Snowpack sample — Buffalo Mountain, Silverthorne, Colorado, USA (1/25/25, 10:11 AM MST)
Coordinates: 39.6222, -106.1139
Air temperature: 22 °F
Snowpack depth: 110 cm
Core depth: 30 cm
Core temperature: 42.8 °F
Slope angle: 12°, slope face: 102°
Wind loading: high
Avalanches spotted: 0
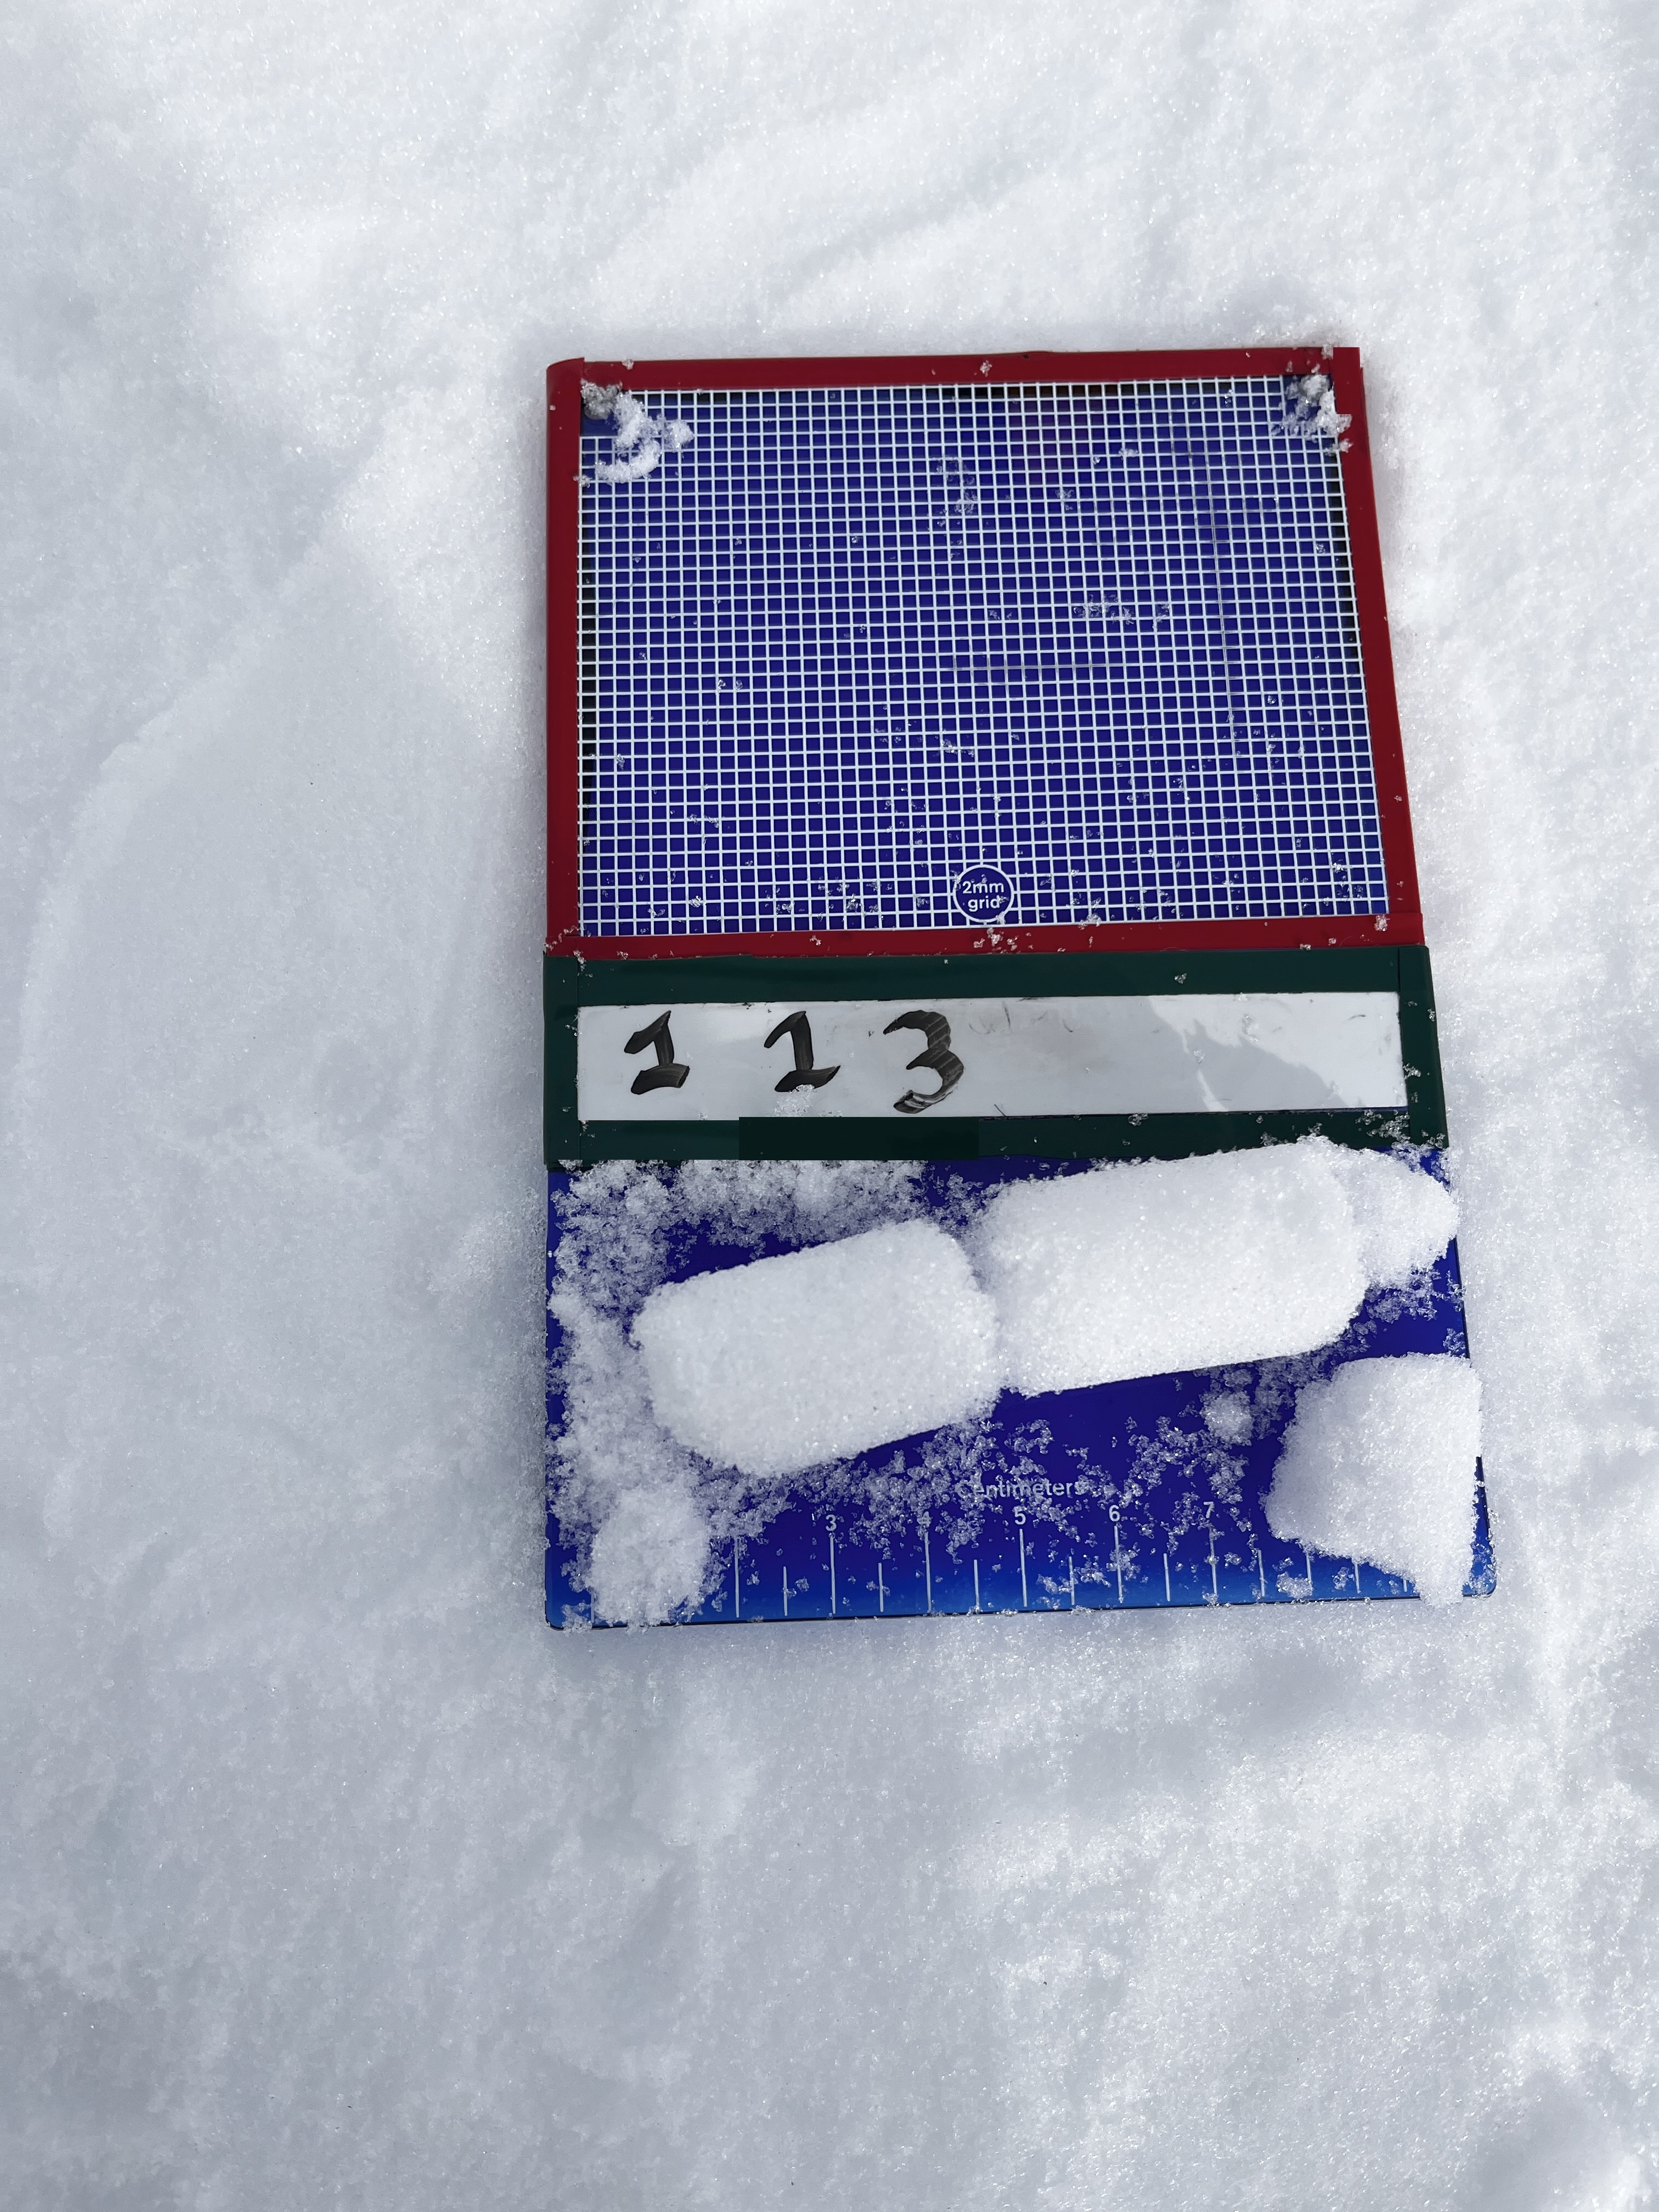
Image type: crystal_card
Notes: No avalanches nearby, collected on the outskirts of a fire break 15 meters from the treeline, on way to Buffalo and Red Mountain